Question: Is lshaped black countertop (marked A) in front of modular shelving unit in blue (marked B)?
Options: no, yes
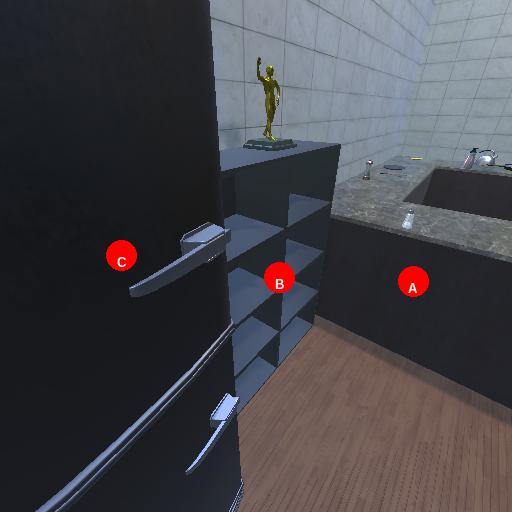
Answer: no